Current action and preconditions to check: path_clear

Your task: For each precondition in the list above, predict whether it will hold at this action.

Consider the current scene as observed from the mobile robot's camera, and analyze the predicted future states of all dynamic agents (e.g., people, animals, vehicles, or any moving entities) within the NEXT SECOND.

IMPORTANT: Only answer "very likely" if you are absolutely certain—based on strong, clear evidence—that a dynamic agent will violate the precondition in the predicted future state. Do NOT answer "very likely" for unlikely, ambiguous, or low-probability risks.

Ask yourself for each precondition: Is there a high probability, with clear and convincing evidence, that the predicted future states of any dynamic agent will interfere with the predicted future state of the currently executing action within the NEXT SECOND, causing that precondition to fail?

Assess the risk level based on these predictions. Use "likely" or "very likely" if motions create a clear risk of interference.

Use "neutral" or "improbable" if agents are nearby but their predicted paths are clearly diverging or non-conflicting.

Failure Risk Categories: "very improbable", "improbable", "neutral", "likely", "very likely"

Answer Format: Output ONLY the probability_of_failure value from these categories: "very improbable", "improbable", "neutral", "likely", "very likely"

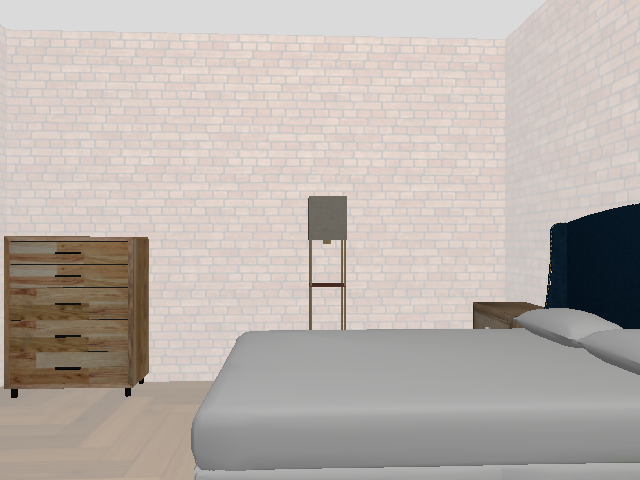

Answer: very improbable